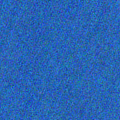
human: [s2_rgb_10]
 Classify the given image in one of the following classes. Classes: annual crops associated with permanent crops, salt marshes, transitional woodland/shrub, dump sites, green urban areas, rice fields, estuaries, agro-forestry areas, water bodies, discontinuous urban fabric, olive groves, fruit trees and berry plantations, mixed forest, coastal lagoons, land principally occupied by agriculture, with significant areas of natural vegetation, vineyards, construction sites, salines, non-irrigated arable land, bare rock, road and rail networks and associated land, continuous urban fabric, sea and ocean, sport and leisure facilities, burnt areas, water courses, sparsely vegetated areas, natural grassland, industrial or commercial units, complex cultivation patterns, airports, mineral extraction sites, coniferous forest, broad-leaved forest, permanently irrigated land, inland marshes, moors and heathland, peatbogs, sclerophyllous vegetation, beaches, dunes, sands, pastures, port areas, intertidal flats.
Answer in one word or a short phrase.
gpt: sea and ocean